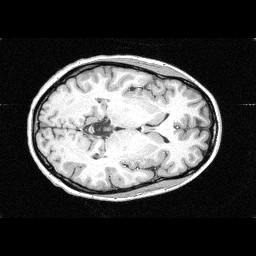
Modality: T1w
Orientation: axial
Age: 30
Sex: female